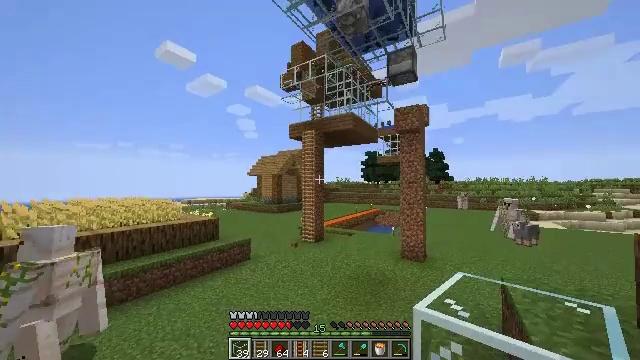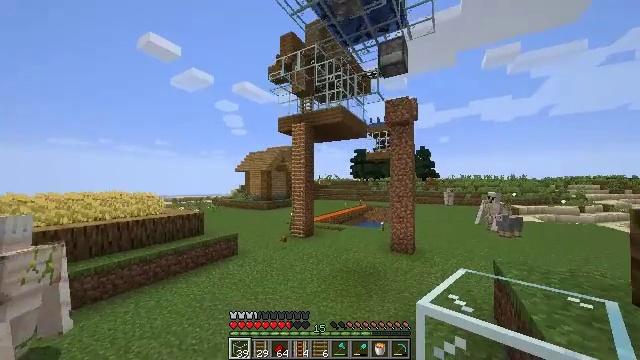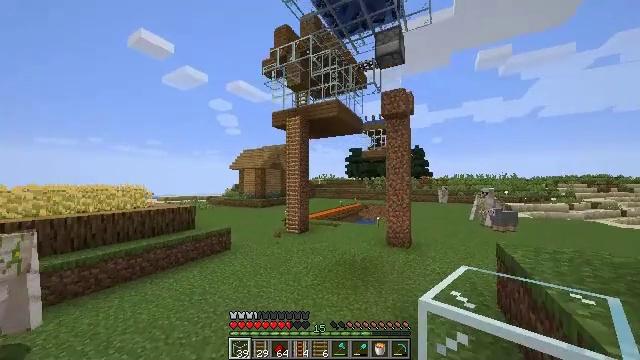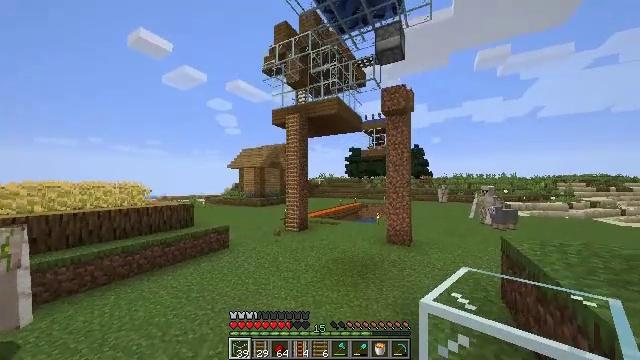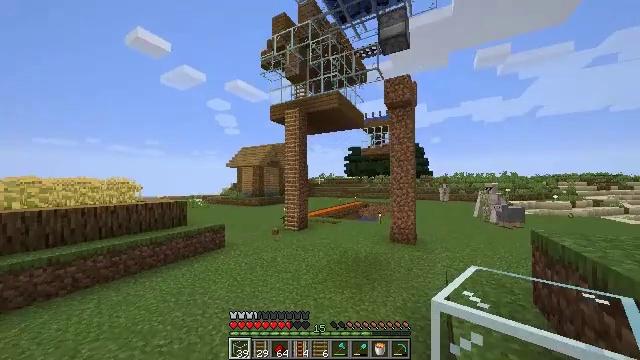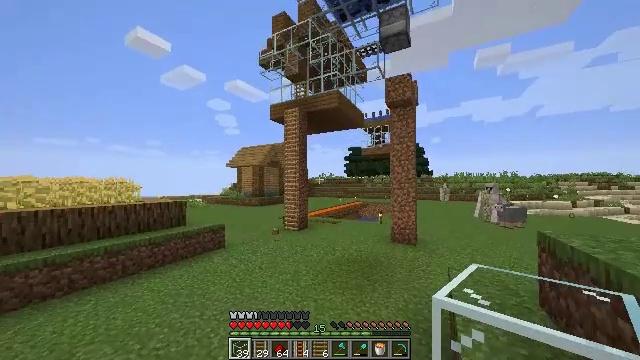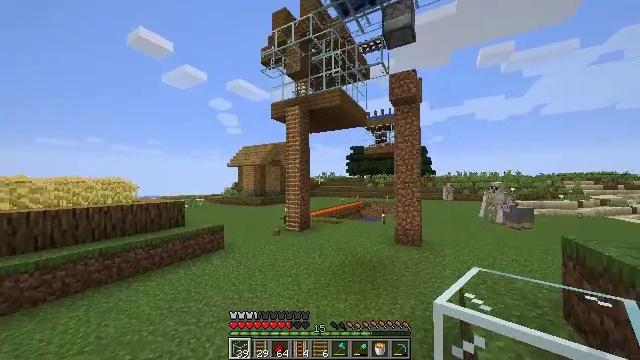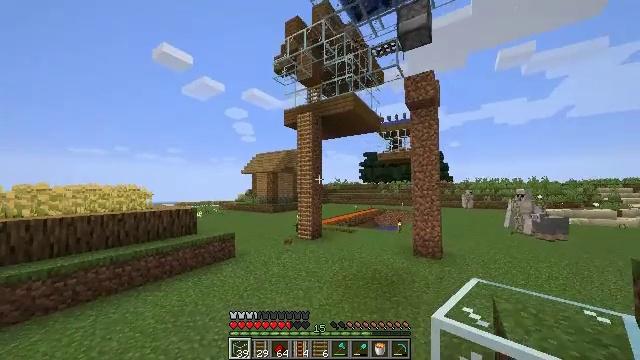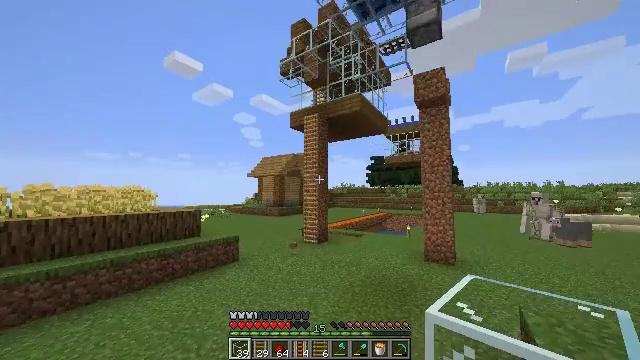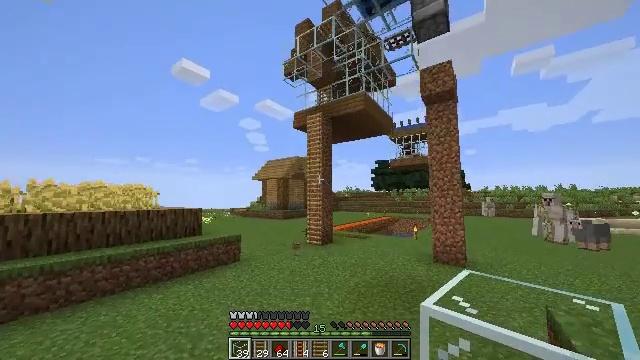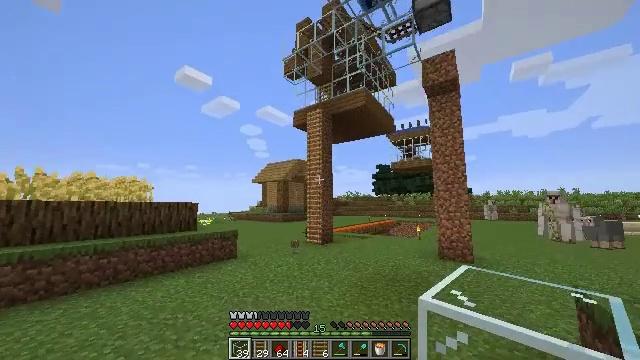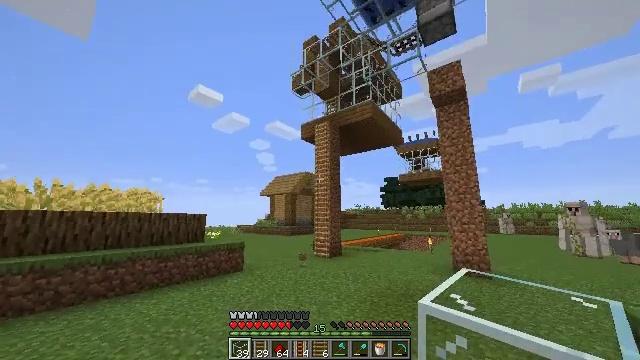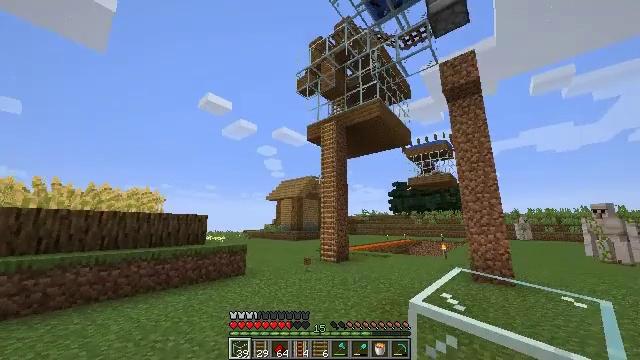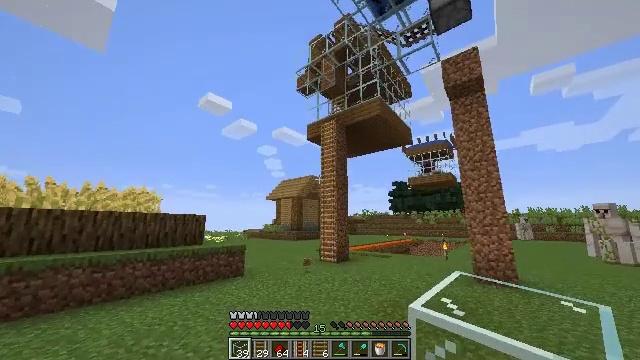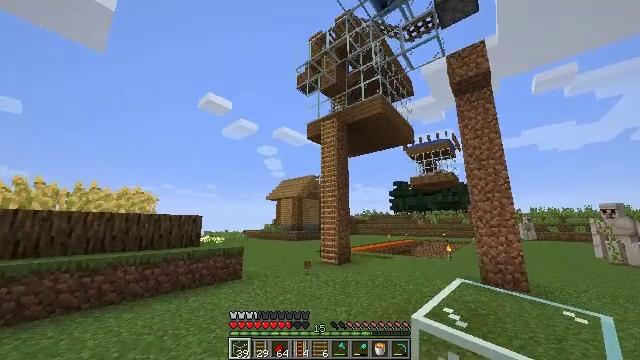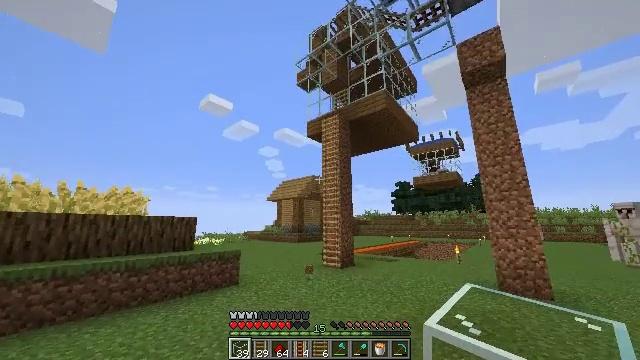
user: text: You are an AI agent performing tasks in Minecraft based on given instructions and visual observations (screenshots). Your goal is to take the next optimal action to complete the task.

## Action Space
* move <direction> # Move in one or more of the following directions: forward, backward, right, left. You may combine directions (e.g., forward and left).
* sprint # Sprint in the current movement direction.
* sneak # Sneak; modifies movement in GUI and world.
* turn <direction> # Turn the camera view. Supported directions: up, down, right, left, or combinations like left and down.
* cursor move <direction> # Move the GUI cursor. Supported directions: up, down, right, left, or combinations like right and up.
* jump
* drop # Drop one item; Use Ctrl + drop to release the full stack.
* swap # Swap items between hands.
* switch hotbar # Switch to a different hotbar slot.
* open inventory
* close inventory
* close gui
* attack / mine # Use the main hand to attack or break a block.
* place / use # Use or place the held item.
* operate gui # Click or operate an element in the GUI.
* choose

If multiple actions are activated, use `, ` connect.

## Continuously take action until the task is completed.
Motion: motion action
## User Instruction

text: Break the ladder to collect it.
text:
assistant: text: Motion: move forward, sprint, turn right
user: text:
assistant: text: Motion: move forward, sprint, turn right
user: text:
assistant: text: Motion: move forward
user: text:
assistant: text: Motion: move forward, sprint
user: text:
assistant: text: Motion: move forward, sprint
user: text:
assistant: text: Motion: move forward, sprint
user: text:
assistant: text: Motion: move forward, sprint, turn left and up
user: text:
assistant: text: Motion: move forward, sprint, turn left and up
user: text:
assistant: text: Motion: move forward, turn left and up
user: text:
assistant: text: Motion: move forward, sprint, turn up
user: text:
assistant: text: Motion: move forward, sprint, turn left and up
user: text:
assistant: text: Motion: move forward, sprint, turn left and up
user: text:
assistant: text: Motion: move forward, sprint
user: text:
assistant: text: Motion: move forward, sprint
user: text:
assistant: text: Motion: move forward, sprint
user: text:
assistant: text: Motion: move forward
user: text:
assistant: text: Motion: move forward
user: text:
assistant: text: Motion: move forward, sprint
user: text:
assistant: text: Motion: move forward, sprint
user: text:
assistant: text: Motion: move forward, sprint
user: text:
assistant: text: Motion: move forward, sprint
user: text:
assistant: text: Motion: move forward, sprint
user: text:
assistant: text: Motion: move forward, sprint
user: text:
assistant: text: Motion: move forward, sprint
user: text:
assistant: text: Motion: move forward
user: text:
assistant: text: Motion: move forward
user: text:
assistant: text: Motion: move forward
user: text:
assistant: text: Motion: move forward
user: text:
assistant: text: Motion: move forward
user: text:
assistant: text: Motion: move forward, turn right